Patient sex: M
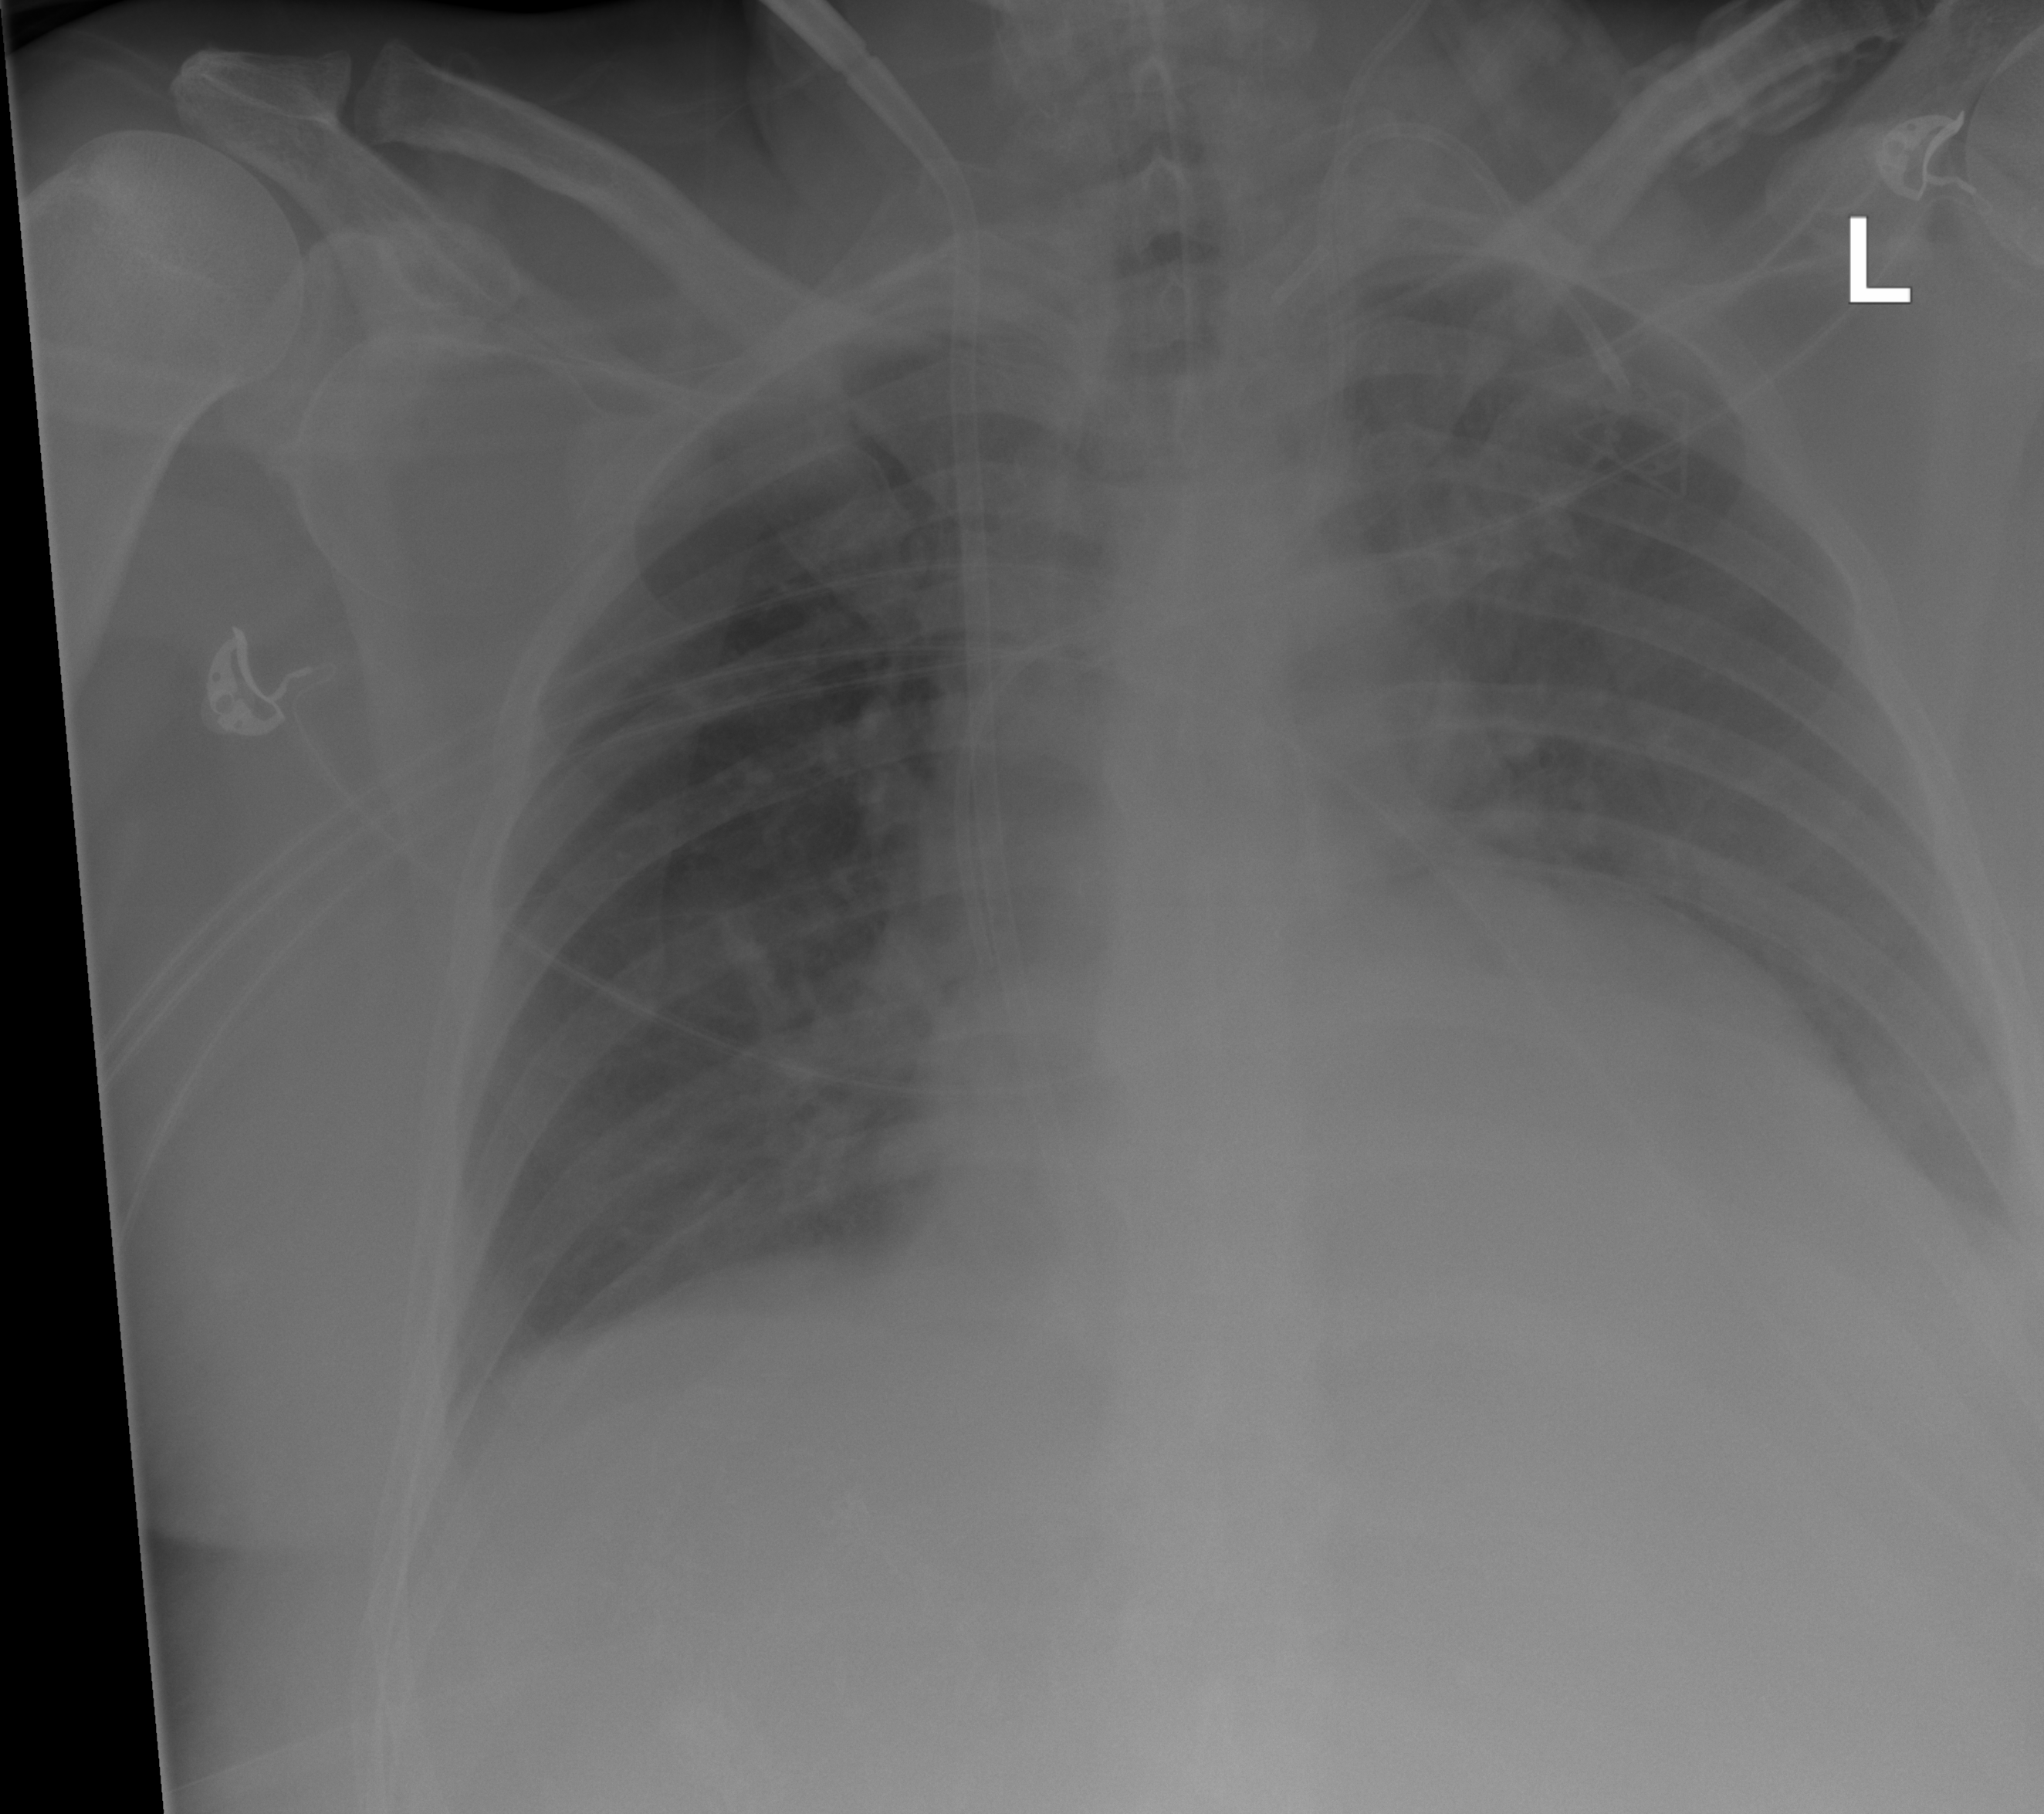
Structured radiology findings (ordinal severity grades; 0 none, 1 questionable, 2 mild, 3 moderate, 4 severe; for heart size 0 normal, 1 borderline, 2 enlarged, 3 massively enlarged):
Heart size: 2
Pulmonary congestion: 0
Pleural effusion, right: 2
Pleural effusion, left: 2
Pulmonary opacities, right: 0
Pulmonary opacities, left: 0
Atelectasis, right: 2
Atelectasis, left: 2